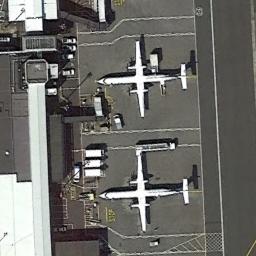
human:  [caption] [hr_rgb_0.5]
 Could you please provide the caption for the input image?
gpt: Two adjacent planes parked next to boarding bridges .

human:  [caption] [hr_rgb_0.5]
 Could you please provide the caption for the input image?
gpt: The two aircraft docked neatly between the landmarks .

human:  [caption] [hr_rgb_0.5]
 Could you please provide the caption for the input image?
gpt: Two airplanes and many cars are parked on the open place beside buildings .

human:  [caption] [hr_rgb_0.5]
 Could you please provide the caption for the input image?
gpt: There are two planes in a clearing, With many containers and buildings next to the plane .

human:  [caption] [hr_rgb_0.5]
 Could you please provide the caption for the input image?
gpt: Two planes are on the ground next to the building .